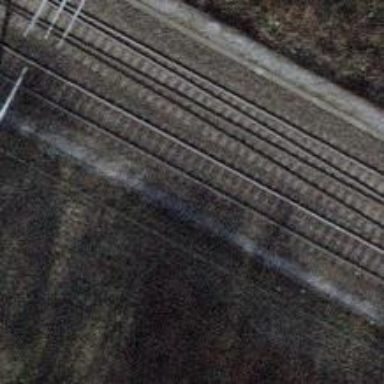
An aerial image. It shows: Single-track railway with electrified contact lines.